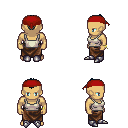
a pixel art fantasy rpg character, male body template, human, tanned skin, white pirate shirt, robe skirt, raven short mohawk hairstyle, red bandana, bracelets, metal boots, four views (front, back, left, right), 2x2 character sprite sheet, small pixel art, hard edges, no anti-aliasing